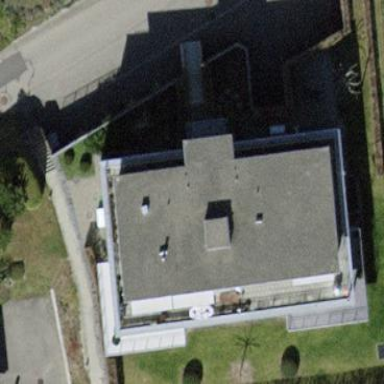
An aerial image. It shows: Building with saltbox-shaped roof.